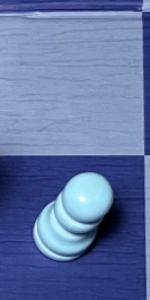
Label: Pawn_White